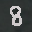
Label: 8